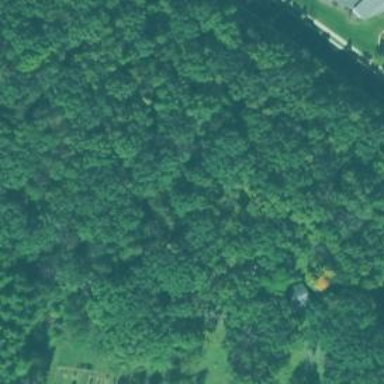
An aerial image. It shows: Serene woodland landscape.